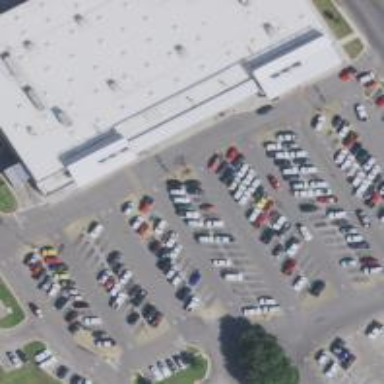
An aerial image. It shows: Parking space is available.